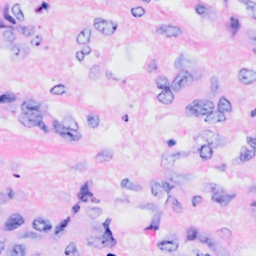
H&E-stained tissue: Breast